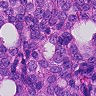
Metastatic tissue present: yes